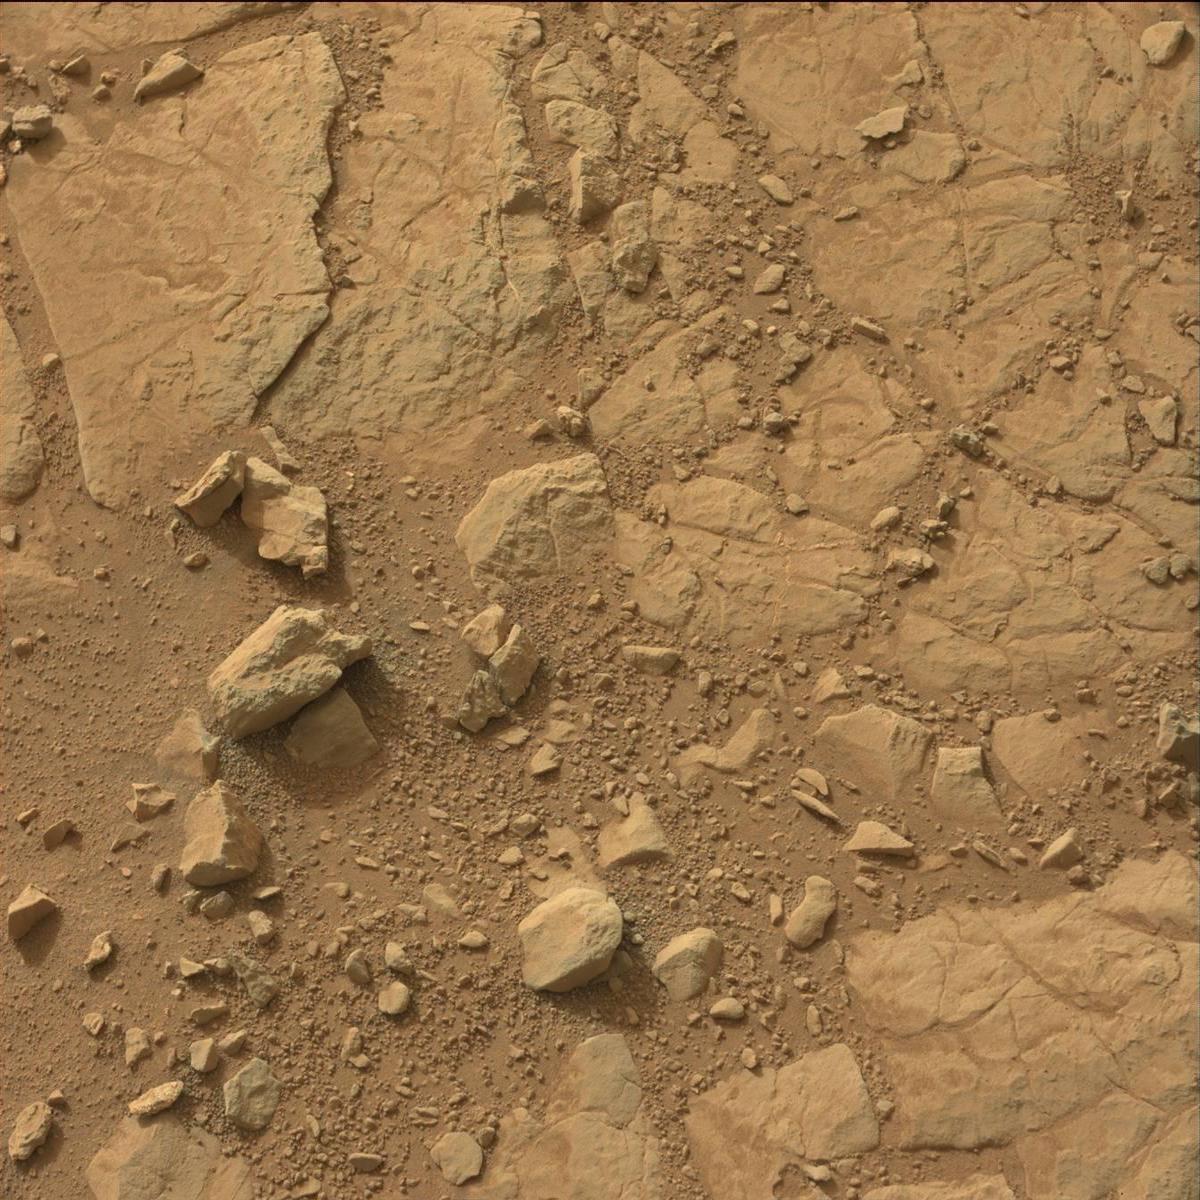
Terrain classes present: Bedrock, Rock, Sand / Soil